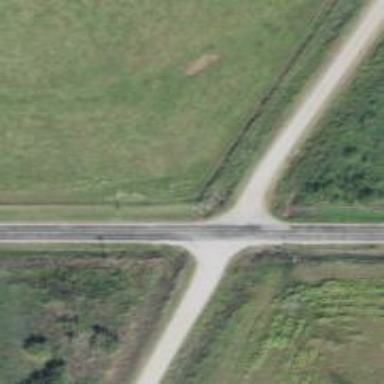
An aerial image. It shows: Secondary road.